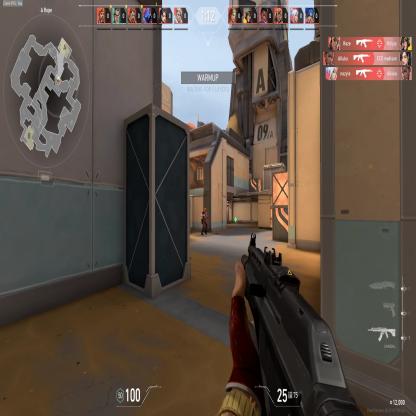
Label: enemy